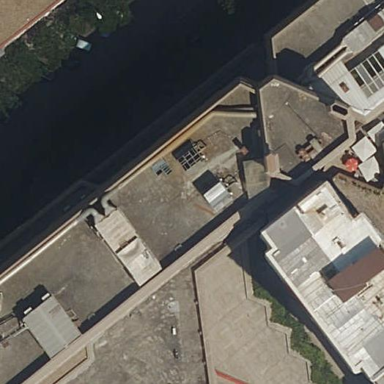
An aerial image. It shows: Part of building.